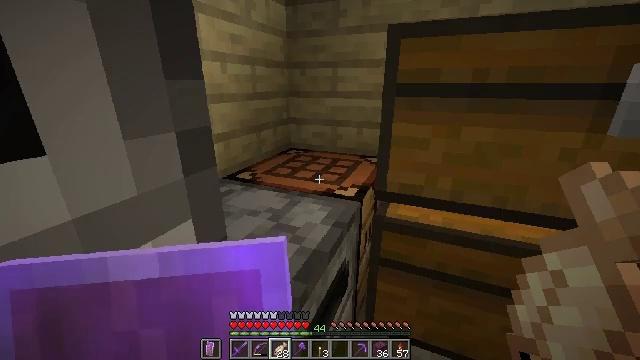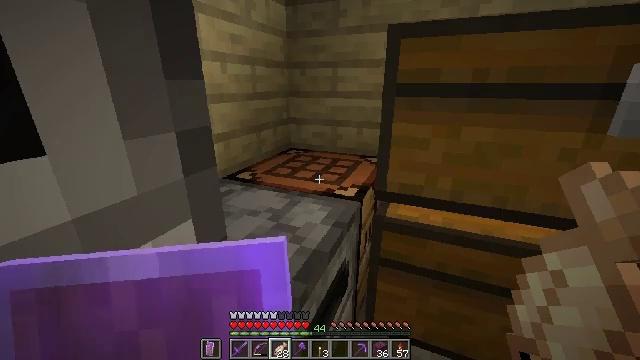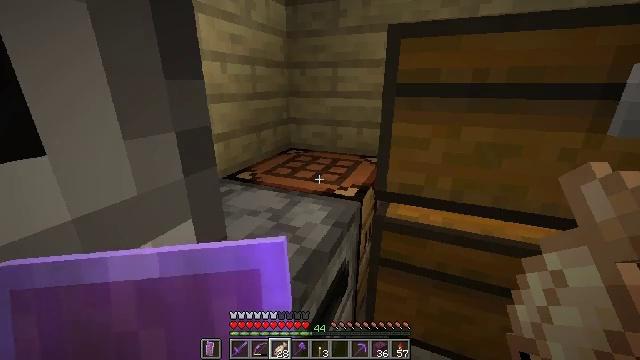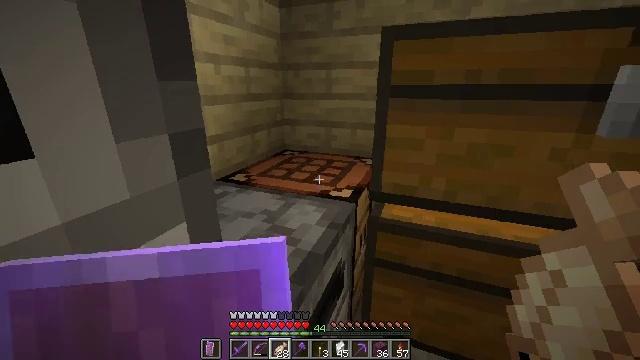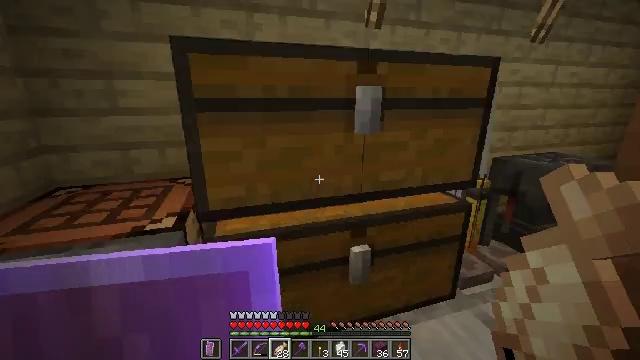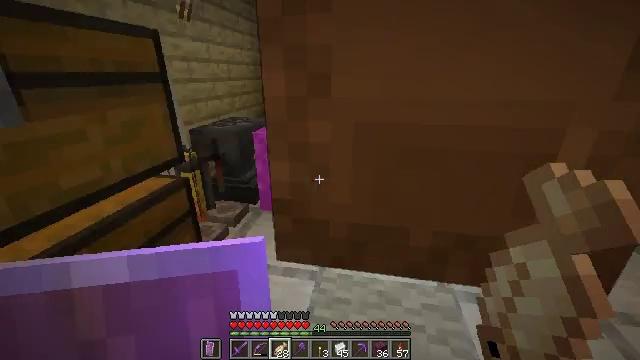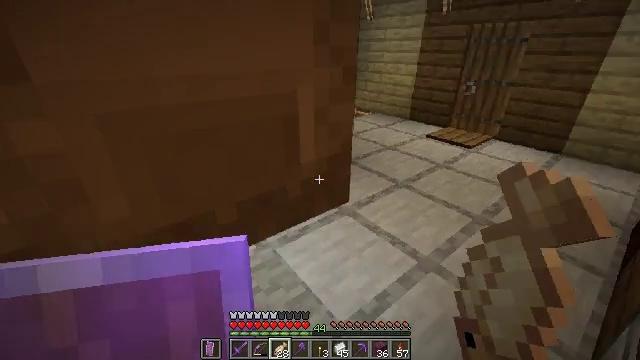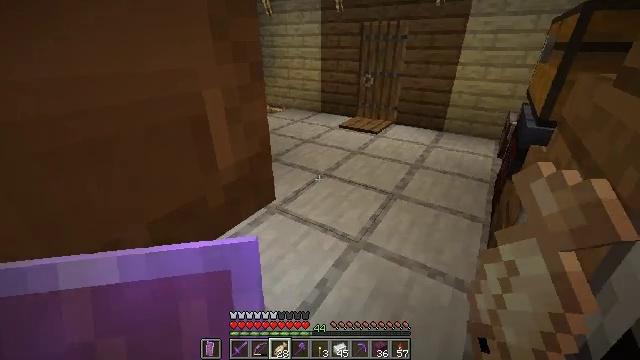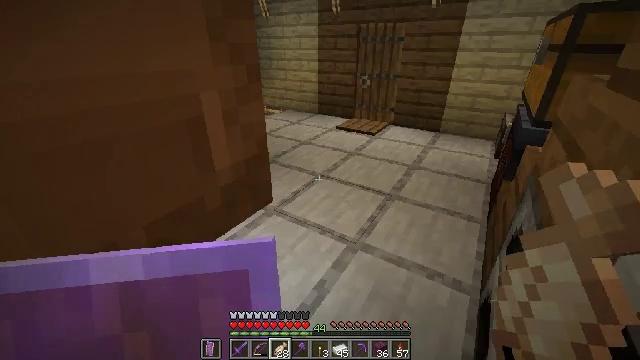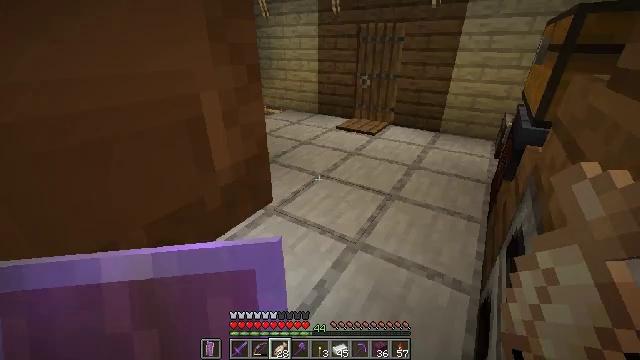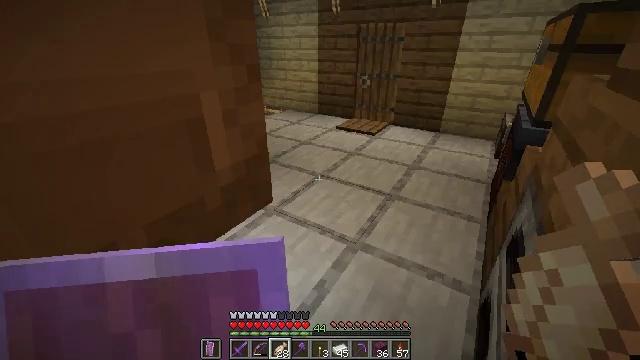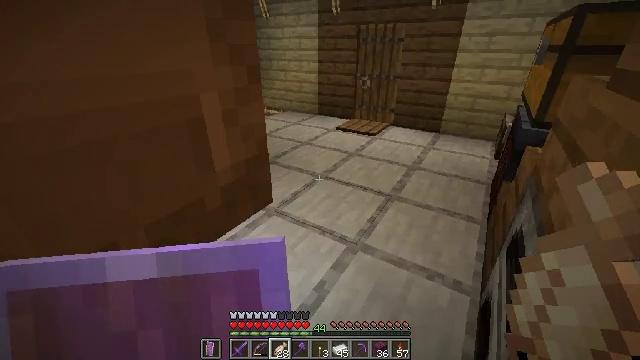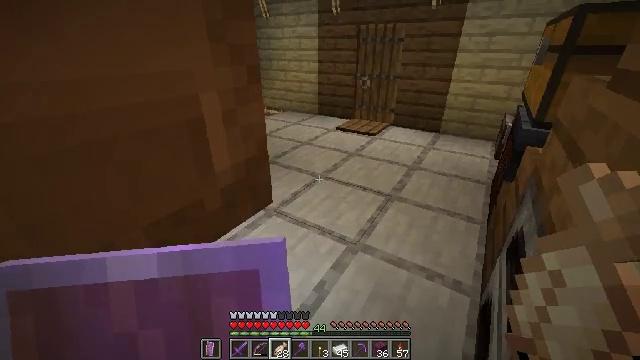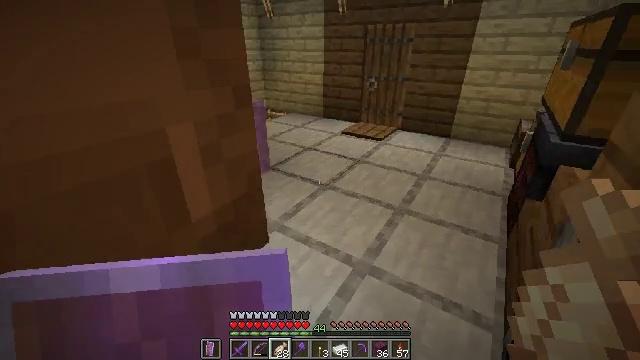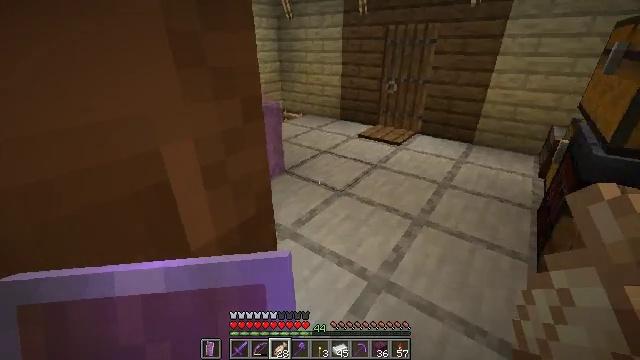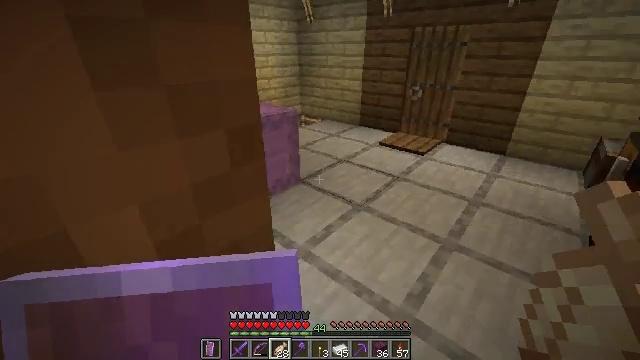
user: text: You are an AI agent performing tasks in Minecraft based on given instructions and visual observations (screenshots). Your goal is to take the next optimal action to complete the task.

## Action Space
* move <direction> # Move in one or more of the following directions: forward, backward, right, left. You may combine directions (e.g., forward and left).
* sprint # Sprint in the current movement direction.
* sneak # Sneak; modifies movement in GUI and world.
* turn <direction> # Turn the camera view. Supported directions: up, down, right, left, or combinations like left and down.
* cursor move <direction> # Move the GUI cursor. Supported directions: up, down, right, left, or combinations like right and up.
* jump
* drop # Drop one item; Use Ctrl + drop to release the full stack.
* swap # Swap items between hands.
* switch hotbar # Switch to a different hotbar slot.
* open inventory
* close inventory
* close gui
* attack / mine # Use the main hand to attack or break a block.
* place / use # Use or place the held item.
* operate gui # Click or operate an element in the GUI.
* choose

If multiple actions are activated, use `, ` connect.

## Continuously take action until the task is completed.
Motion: motion action
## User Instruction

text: Craft the iron block using nine iron ingots.
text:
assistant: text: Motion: no_op
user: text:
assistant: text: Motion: no_op
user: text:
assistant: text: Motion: turn right
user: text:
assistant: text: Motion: turn right and up
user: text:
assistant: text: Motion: turn right and down
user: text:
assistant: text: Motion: turn right and down
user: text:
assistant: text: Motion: turn right
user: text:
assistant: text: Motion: no_op
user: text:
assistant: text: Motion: no_op
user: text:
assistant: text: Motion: no_op
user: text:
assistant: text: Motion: no_op
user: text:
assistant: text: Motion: move forward
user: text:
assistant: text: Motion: move forward, turn left
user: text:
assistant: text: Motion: move forward, turn left
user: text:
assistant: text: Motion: move forward, turn left
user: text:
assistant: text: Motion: move forward, turn left
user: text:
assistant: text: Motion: move forward, turn left
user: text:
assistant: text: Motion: move forward, turn left
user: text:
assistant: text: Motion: move forward, turn left
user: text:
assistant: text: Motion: move forward, turn left
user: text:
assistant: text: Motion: move forward, turn left
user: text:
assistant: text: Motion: move forward, turn left
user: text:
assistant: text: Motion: move forward, turn left
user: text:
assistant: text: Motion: move forward
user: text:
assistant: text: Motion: no_op
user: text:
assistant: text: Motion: no_op
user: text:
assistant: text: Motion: turn right and down
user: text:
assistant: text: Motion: turn right and down
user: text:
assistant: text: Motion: turn right and down
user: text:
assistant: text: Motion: turn right and down